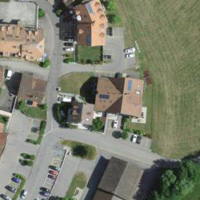
EUNIS habitat code: 55
Species observed at this site:
Cornus sanguinea